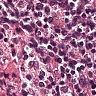
Metastatic tissue present: no